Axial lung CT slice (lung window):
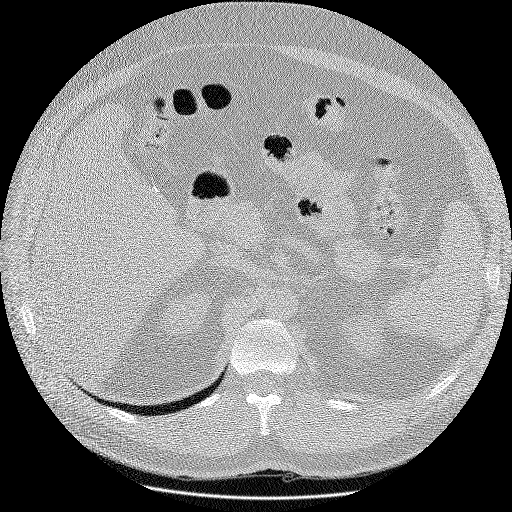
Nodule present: no